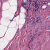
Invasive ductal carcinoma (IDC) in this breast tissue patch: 0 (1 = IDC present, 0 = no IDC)